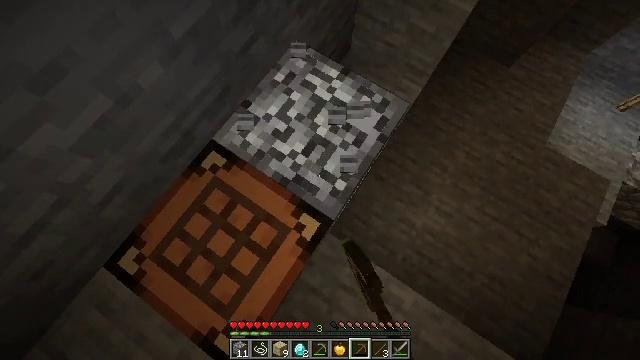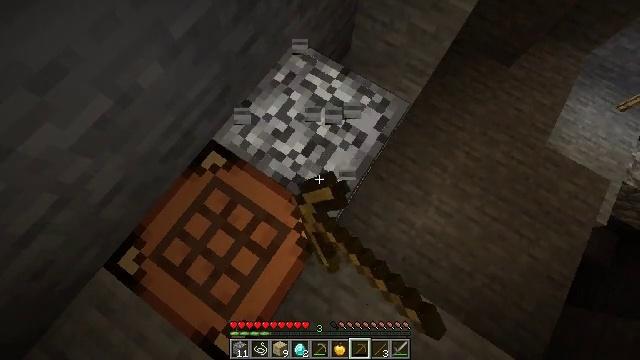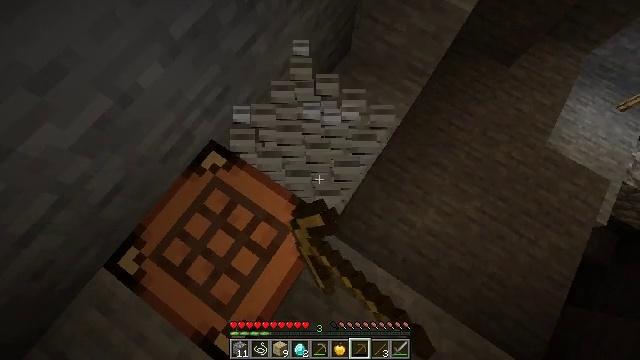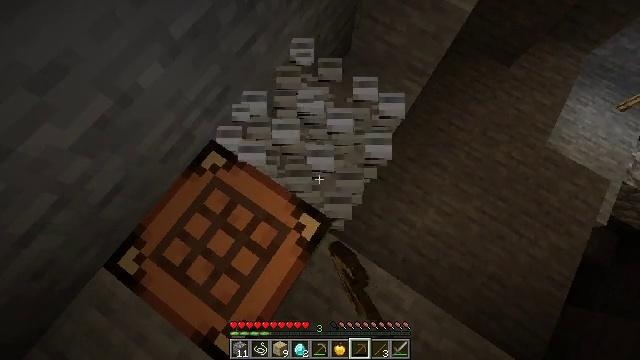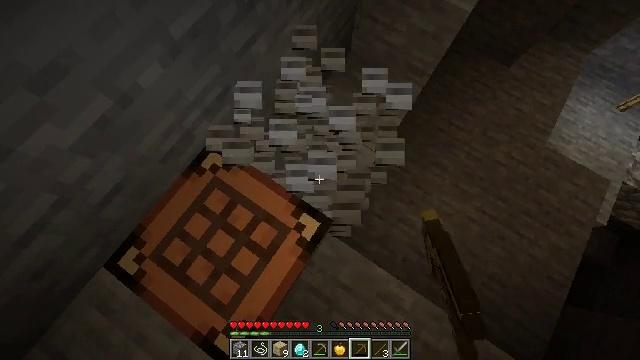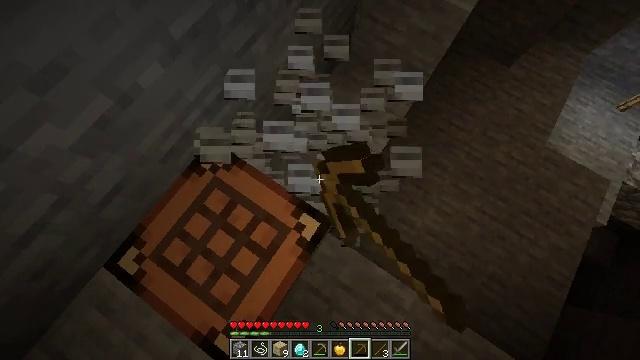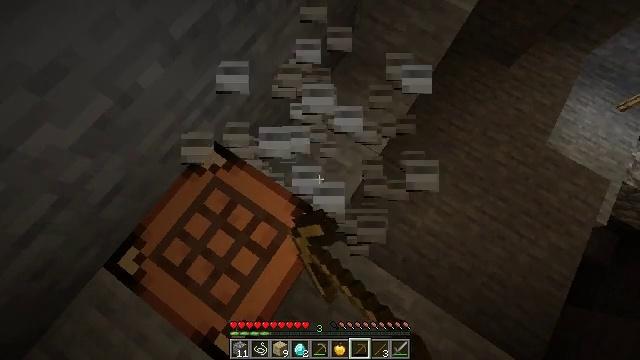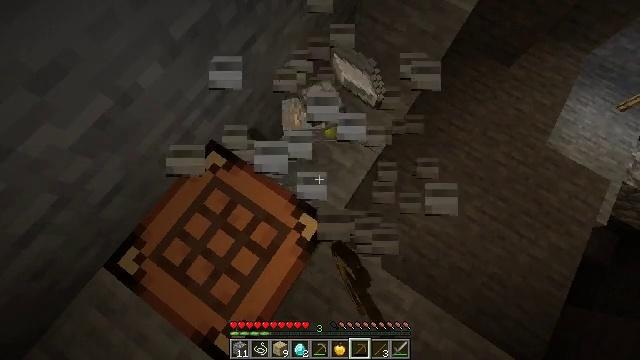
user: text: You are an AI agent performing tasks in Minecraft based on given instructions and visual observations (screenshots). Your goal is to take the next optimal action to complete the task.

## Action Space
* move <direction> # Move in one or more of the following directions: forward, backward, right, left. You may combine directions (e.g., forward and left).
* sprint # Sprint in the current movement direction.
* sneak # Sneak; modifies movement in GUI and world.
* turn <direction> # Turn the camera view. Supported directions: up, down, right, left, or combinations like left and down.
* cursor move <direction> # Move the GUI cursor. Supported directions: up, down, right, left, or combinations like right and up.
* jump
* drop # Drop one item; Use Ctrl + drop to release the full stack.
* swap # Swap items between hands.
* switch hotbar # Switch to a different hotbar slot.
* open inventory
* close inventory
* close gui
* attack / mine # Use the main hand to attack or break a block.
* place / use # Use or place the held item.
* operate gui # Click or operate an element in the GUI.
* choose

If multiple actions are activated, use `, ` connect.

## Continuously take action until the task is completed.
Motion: motion action
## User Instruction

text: Mine the furnace to collect it.
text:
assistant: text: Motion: attack / mine
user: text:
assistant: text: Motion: attack / mine
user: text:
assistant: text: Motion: attack / mine
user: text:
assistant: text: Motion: attack / mine
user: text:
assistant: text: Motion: attack / mine
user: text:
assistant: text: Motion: attack / mine
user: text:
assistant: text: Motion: attack / mine
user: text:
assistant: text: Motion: attack / mine